Question: '''
import sqlite3
import pandas as pd
f = open('output.csv', 'w')
connection = sqlite3.connect('storage.sqlite')
cursor = connection.cursor()
cursor.execute('select * from product')
while True:
df = pd.DataFrame(cursor.fetchmany(1000))
if len(df) == 0:
break
else:
df.to_csv(f, header=False)
f.close()
cursor.close()
connection.close()
'''

here the data was "Long Lad as" so while importing i got "ong ad as " in different cells of csv.
small "l" are not effected but capital L are being removed while exporting.
please help to fix this bug
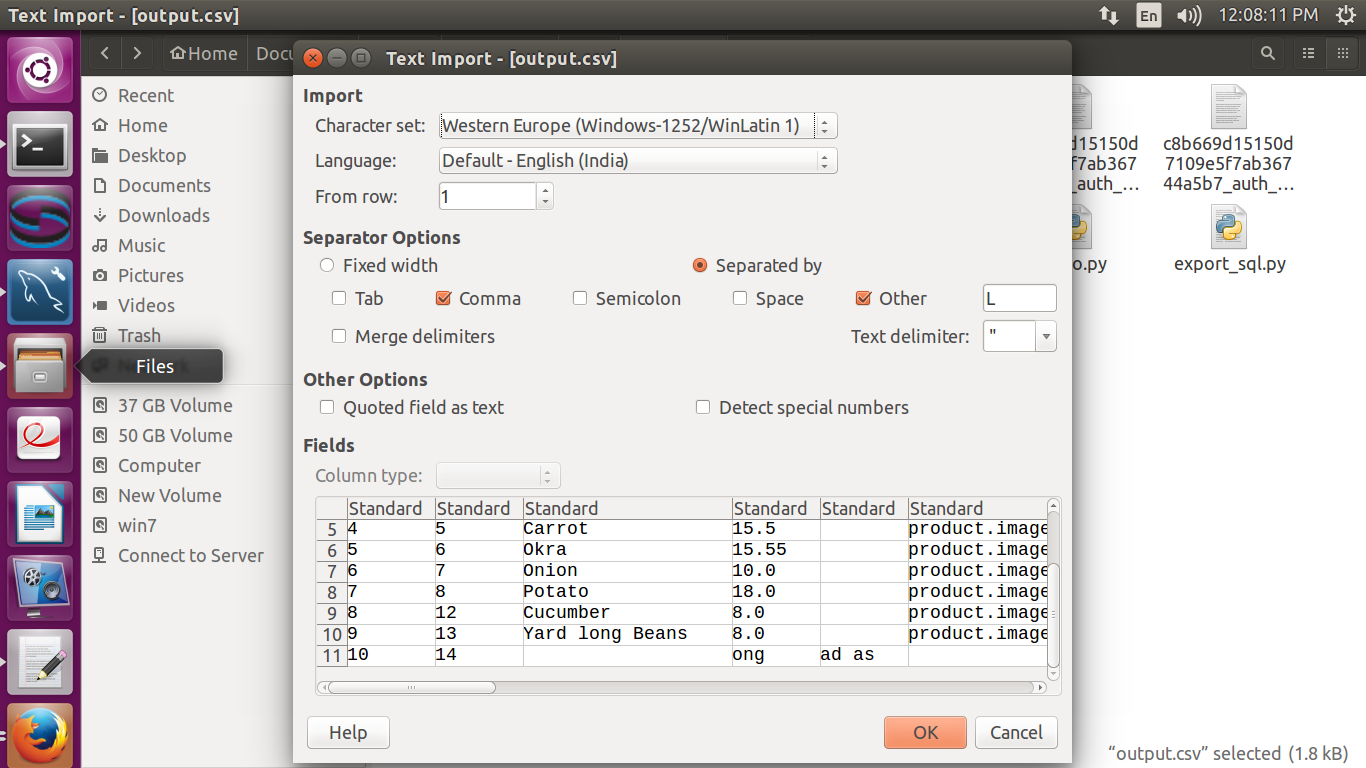
Answer: See your image - you have set 'L' as 'Other' separator - so you remove 'L' when you import file.
'CSV' is normal text file so you can open in normal editor and see if you have this 'L' in text.